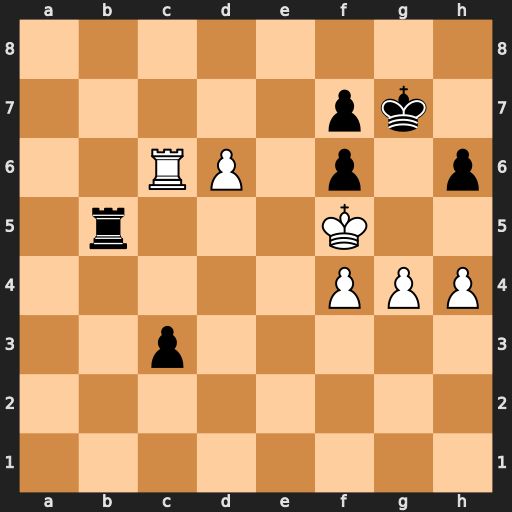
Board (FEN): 8/5pk1/2RP1p1p/1r3K2/5PPP/2p5/8/8
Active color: w
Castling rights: -
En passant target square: -
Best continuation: Ke4 f5+ gxf5